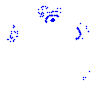
Particle: proton